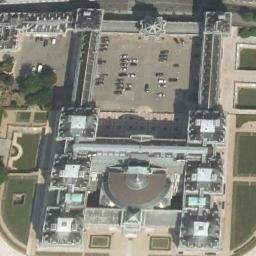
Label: palace